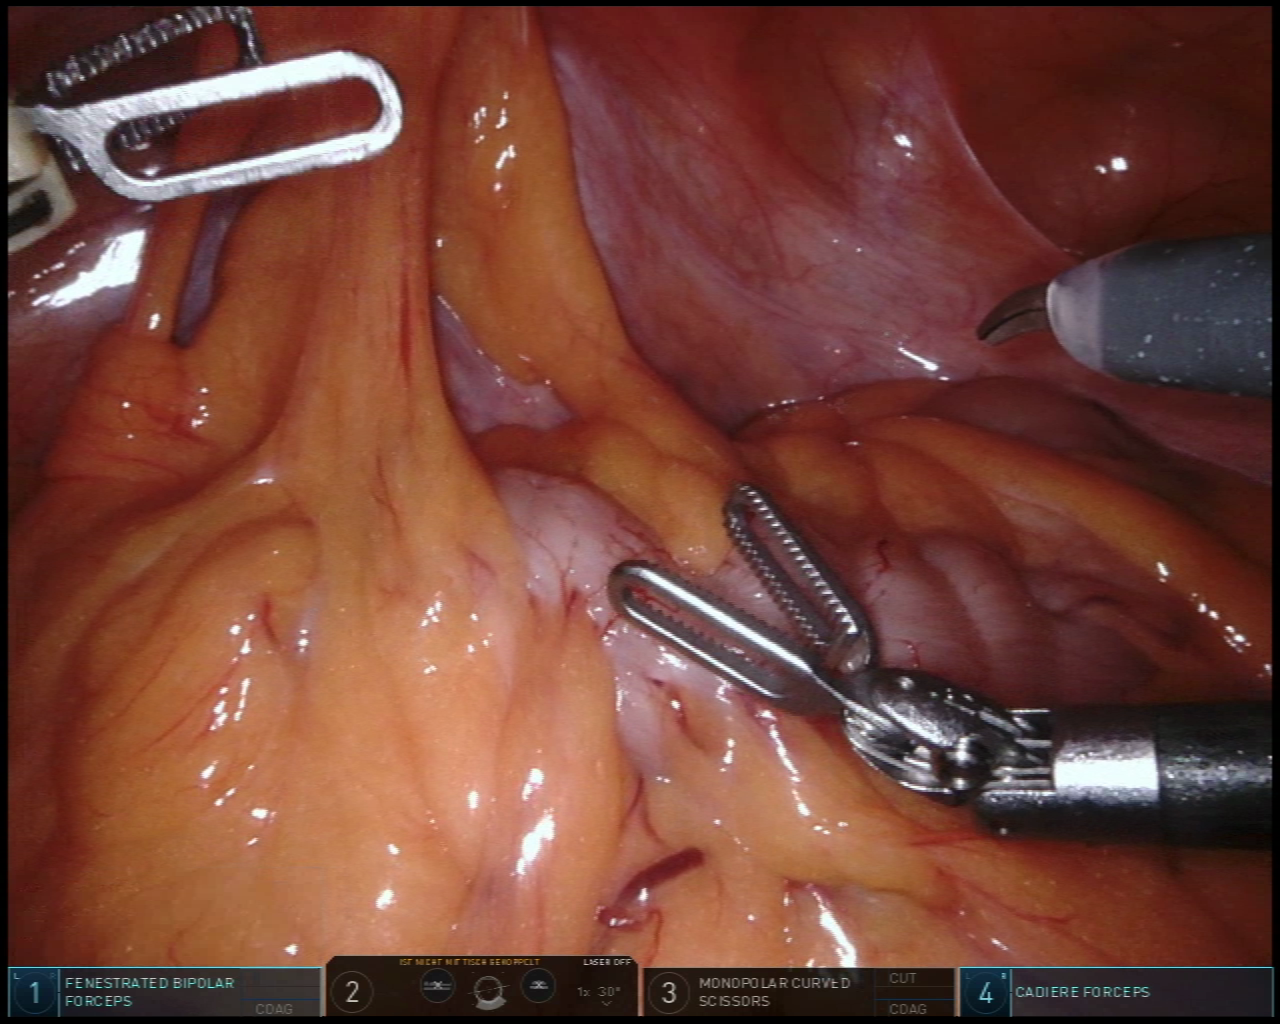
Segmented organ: abdominal_wall
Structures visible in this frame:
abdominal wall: yes
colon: yes
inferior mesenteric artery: no
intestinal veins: no
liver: no
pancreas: no
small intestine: no
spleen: no
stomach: no
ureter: no
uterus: no
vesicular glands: no